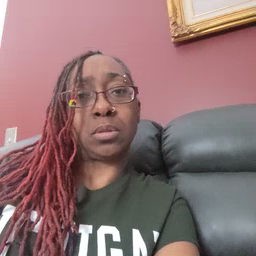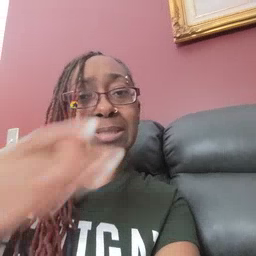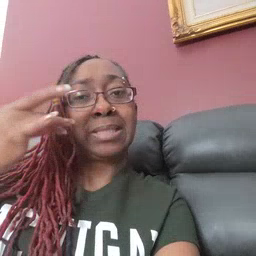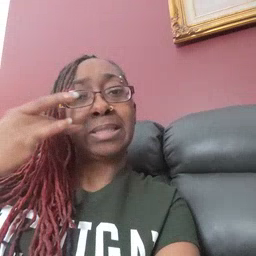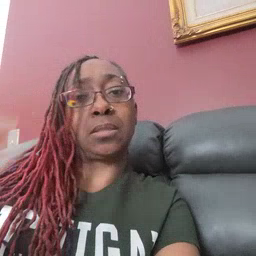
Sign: kitty